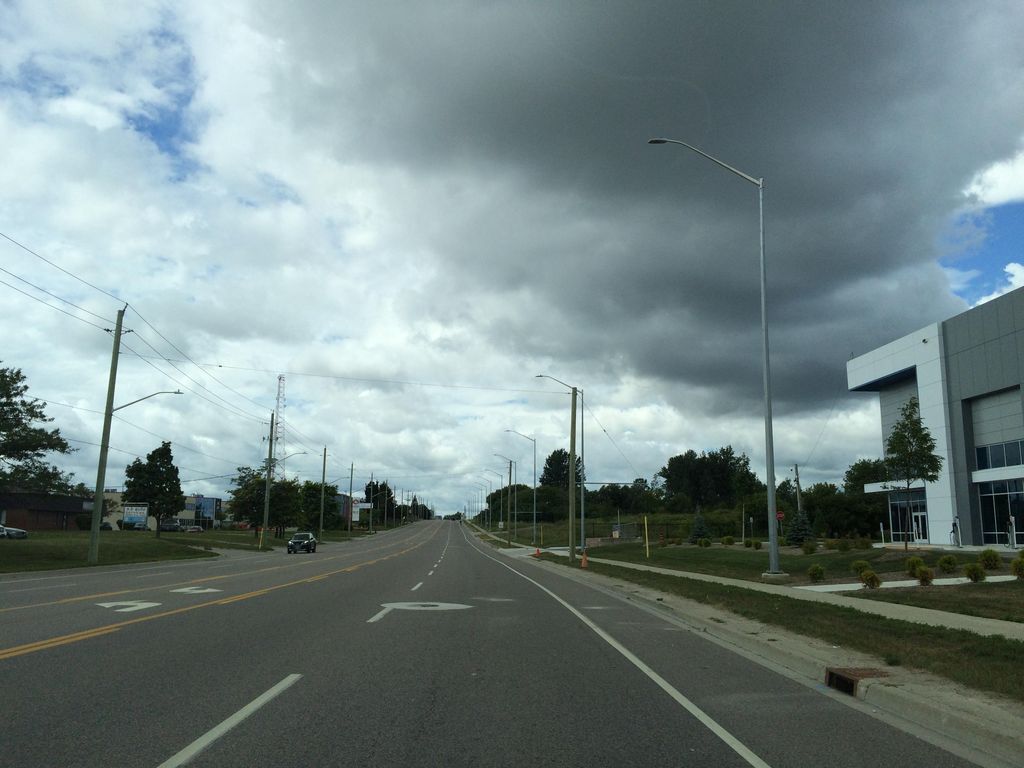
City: kitchener-waterloo